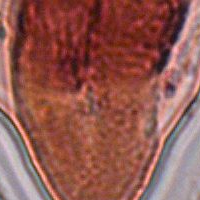
Label: telophase